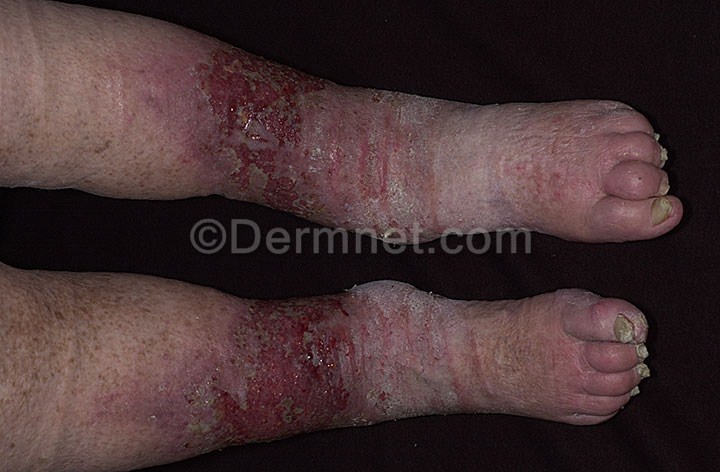
Disease: Eczema Photos